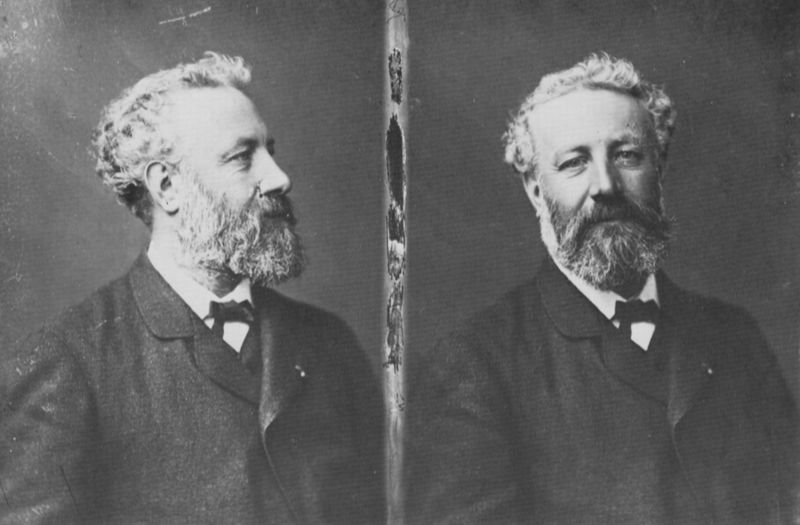
Titel: Jules Verne (1828-1905), Schriftsteller
Künstler: Atelier Nadar
Institution: unbekannt
Schlagwörter: mann, weiß, grau, hell, licht, mund, männer, nase, ohr, profil, schwarz, stirn, blick, schleife, anzug, bart, bärte, hemd, jacke, augen, kragen, vollbart, bildnis, krägen, portrait, porträt, haare, frontal, locken, fliegen, lächeln, fotos, zwei, fliege, gehrock, foto, fotografie, stehkragen, photo, serie, doppelt, schopf, grauhaarig, jcke, zweifach